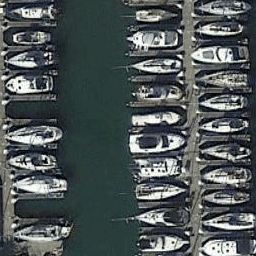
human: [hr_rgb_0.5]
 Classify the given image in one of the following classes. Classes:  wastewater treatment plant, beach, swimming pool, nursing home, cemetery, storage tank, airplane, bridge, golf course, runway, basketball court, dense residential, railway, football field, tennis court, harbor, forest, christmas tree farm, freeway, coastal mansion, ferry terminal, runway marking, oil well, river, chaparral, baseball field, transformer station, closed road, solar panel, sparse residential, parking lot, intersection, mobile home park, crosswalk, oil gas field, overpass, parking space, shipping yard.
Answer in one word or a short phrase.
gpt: harbor